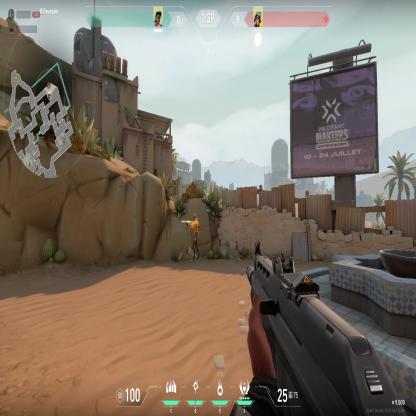
Label: enemy